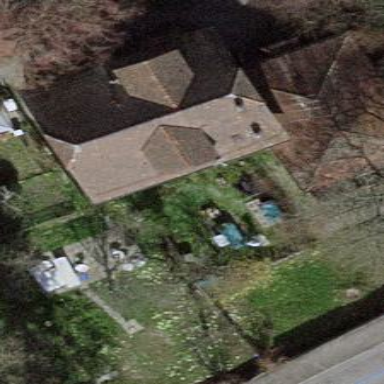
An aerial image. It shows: Garden enclosed by fence.